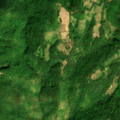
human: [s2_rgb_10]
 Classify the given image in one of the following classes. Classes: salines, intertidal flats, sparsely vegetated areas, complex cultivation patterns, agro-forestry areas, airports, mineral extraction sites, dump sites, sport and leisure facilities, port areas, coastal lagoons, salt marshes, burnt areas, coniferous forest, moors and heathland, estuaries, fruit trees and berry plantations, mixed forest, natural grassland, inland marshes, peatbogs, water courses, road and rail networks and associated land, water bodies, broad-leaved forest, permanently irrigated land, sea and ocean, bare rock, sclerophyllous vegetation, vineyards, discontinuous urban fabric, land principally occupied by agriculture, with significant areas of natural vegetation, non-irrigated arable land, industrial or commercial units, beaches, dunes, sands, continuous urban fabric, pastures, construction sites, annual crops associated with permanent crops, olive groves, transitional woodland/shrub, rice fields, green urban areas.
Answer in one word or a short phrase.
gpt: complex cultivation patterns, land principally occupied by agriculture, with significant areas of natural vegetation, broad-leaved forest